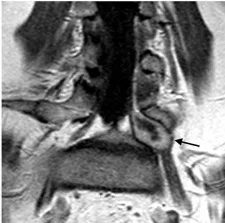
Frontal view, T1-WI contrast mode.
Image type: radiology (mri)